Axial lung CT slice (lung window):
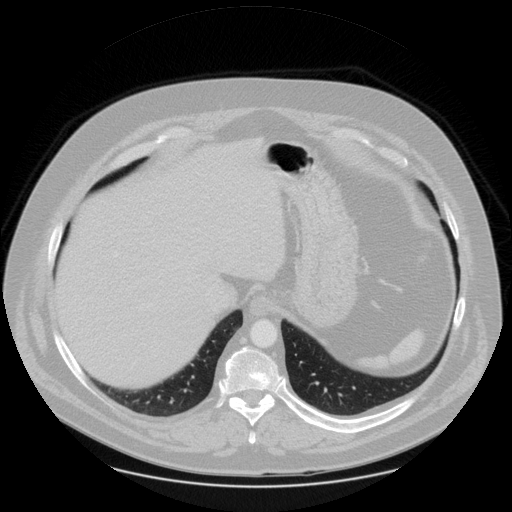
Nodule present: no